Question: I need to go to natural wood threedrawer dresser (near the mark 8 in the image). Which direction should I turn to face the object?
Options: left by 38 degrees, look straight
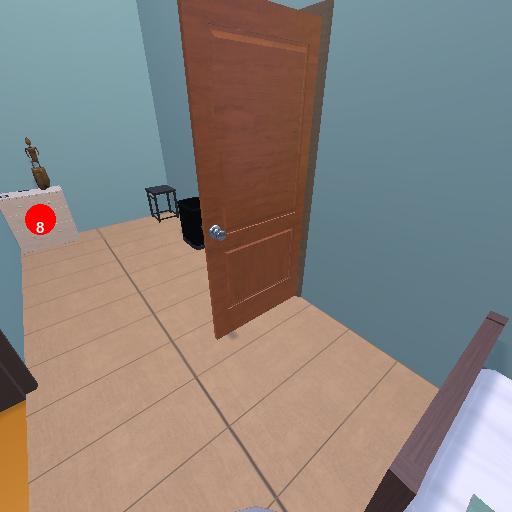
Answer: left by 38 degrees